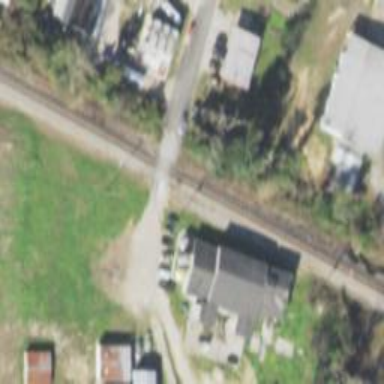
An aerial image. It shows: Railway level crossing.